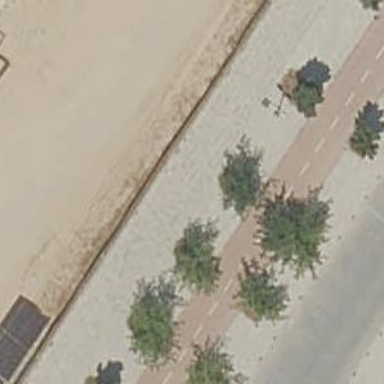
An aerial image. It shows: Sidewalk.